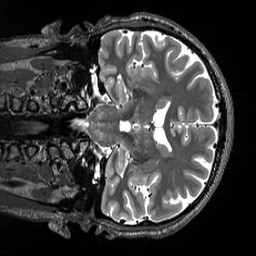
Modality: T2w
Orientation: coronal
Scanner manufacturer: siemens
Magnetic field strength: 3 T
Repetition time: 3.2 s
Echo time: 0.564 s